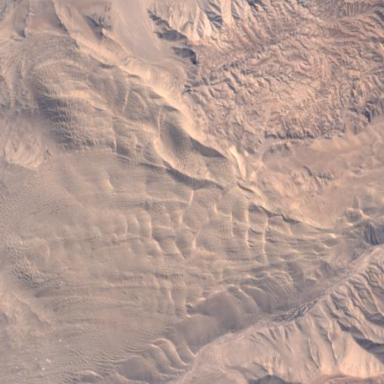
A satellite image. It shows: Scenic sand dunes formed naturally.